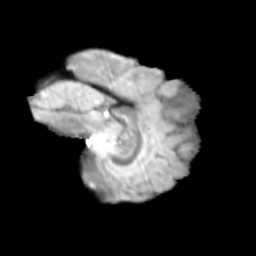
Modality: T2w
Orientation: sagittal
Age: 12
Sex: female
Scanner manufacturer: siemens
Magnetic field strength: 3 T
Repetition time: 3.8 s
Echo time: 0.07 s